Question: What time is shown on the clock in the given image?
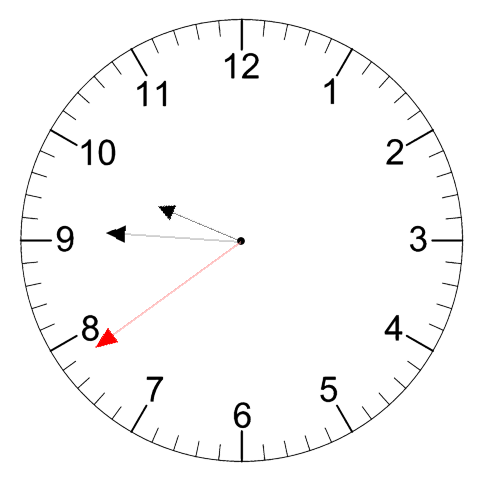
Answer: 09:45:39